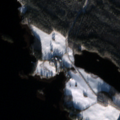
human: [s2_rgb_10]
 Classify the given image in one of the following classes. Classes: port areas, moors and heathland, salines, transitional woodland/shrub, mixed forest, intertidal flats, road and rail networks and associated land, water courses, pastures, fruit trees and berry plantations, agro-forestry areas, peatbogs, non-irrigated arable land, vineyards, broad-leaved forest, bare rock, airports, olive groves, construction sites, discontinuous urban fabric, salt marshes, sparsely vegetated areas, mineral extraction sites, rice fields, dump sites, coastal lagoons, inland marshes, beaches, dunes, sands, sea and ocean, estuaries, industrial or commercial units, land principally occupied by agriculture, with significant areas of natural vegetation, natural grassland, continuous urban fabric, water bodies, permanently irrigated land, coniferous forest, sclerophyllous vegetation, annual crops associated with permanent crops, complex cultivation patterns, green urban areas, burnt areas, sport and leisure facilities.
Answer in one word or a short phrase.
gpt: land principally occupied by agriculture, with significant areas of natural vegetation, mixed forest, water bodies